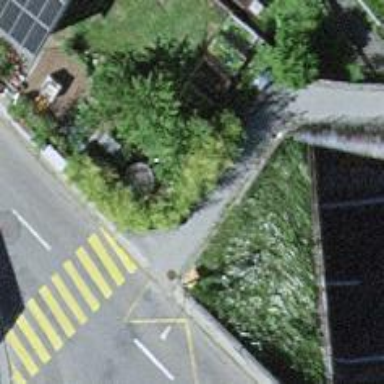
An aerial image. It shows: Retaining wall.